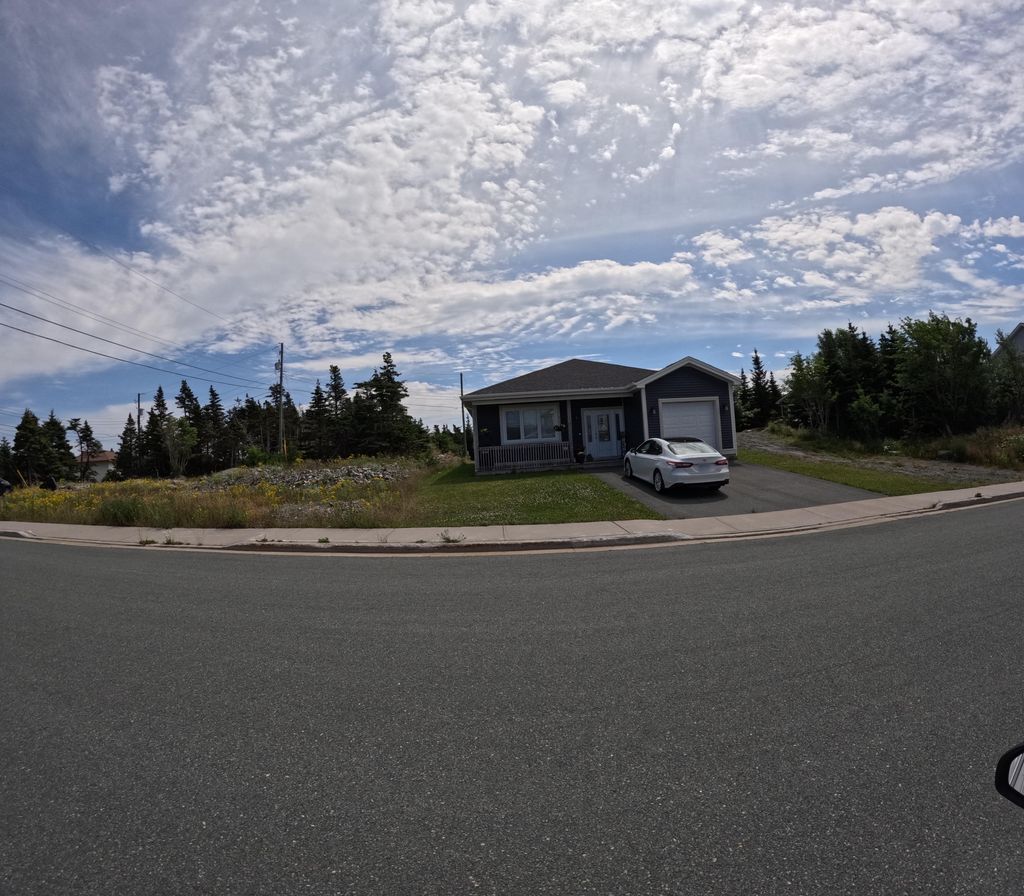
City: st_johns